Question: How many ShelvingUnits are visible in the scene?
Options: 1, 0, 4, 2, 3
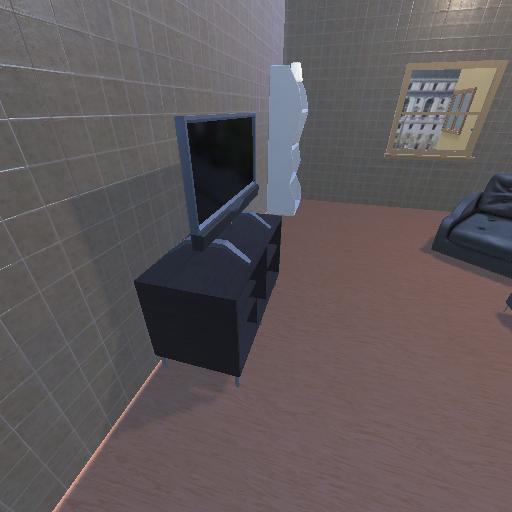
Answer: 1